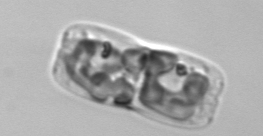
Label: pennate_morphotype1